Question: ## Table structure
(the "main" table):
'id | completed'
:
'id | command_id | country_code'
:
'id | command_id |OS'
command_id on references the id column on client_commands.
## Problem
I can add client commands with filters based on countries and operating systems. To try and normalise my DB structure, for each new command added:
- - -
For one of the pages on my site, I need to display all client_commands (where completed = 0) as well as all the countries and operating systems for that command. My desired output would be something like:
'''
id | countries | OS
1 | GB, US, FR| 2, 3
2 | ES, HU | 1, 3
'''
I'm not sure how to go about doing this. The current query I'm using returns multiple rows:
'''
SELECT a.id, b.country_code, c.OS
FROM client_commands a
LEFT JOIN command_countries b on b.command_id = a.id
LEFT JOIN command_os c on c.command_id = a.id
WHERE a.completed = 0
'''

Any help?
Thanks!
EDIT: I forgot to mention (if you couldn't infer from above) - there can be a different number of operating systems and countries per command.
--
Also: I know I could do this by pulling all the commands, then looping through and running 2 additional queries for each result. But if I can, I'd like to do it as efficiently as possible with one query.
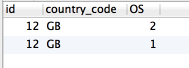
Answer: You can do this in one query by using 'GROUP_CONCAT'
'''
SELECT a.id,
GROUP_CONCAT(DISTINCT b.country_code SEPARATOR ' ,') 'countries',
GROUP_CONCAT(DISTINCT c.OS SEPARATOR ' ,') 'os',
FROM client_commands a
LEFT JOIN command_countries b on b.command_id = a.id
LEFT JOIN command_os c on c.command_id = a.id
WHERE a.completed = 0
GROUP BY a.id
'''
if you want the ordered results in in a row you can use ORDER BY in 'GROUP_CONCAT' like
'''
GROUP_CONCAT(b.country_code ORDER BY b.command_id DESC SEPARATOR ' ,') 'countries'
'''
But be aware of that fact it has a limit of 1024 character to concat set by default but this can be increased b,steps provided in <URL>